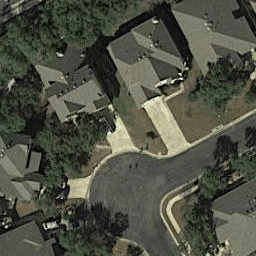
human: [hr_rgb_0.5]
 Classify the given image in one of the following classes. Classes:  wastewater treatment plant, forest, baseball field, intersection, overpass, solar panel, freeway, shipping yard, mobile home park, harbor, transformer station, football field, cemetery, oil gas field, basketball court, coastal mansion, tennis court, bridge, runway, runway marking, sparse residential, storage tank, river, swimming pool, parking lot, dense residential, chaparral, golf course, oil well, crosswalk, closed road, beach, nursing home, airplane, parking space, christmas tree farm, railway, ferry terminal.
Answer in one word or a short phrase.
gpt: closed road